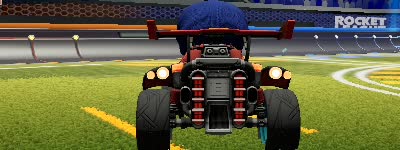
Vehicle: octane